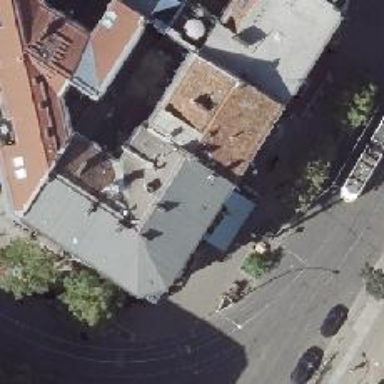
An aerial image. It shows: Restaurant.